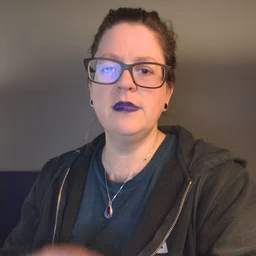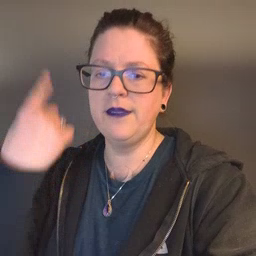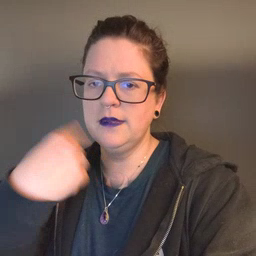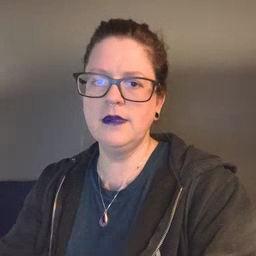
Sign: face